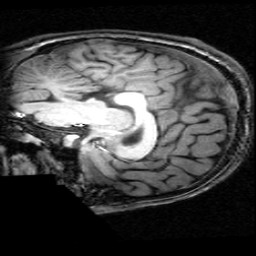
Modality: T1w
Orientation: sagittal
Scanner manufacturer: ge
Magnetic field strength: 3 T
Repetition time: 0.01222 s
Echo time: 0.005176 s